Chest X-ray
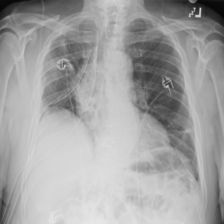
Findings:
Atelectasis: negative
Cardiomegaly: negative
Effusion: negative
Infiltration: negative
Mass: negative
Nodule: negative
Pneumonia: negative
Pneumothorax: negative
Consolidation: negative
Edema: negative
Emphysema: negative
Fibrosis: negative
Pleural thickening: negative
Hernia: negative